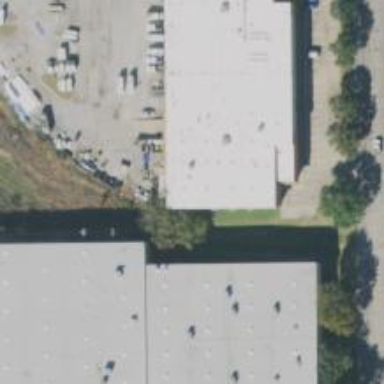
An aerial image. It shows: Warehouse.